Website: home-depot
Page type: customer-info-address
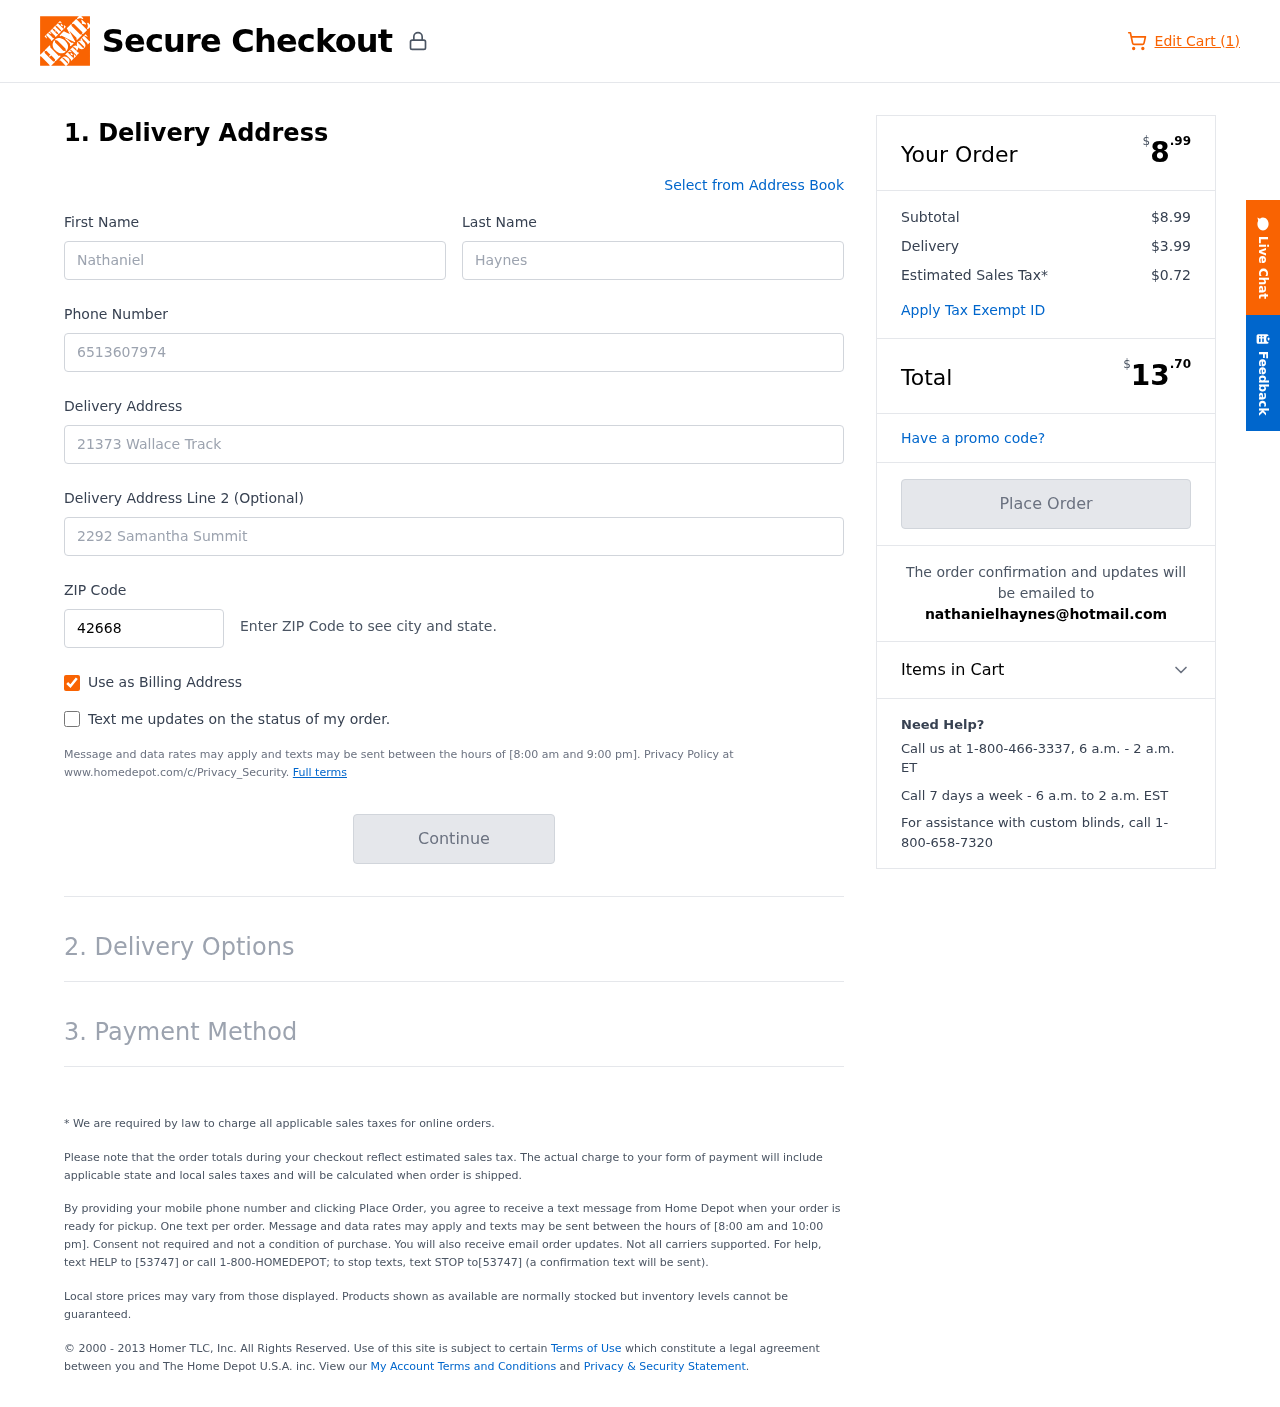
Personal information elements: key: PII_EMAIL
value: nathanielhaynes@hotmail.com
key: PII_FIRSTNAME
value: Nathaniel
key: PII_LASTNAME
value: Haynes
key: PII_PHONE
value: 6513607974
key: PII_POSTCODE
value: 42668
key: PII_STREET
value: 21373 Wallace Track
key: PII_STREET2
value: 2292 Samantha Summit
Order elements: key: ORDER_NUM_ITEMS
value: Edit Cart (1)
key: ORDER_SUBTOTAL_HEADER
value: $8.99
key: ORDER_SUBTOTAL
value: $8.99
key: ORDER_SHIPPING_COST
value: $3.99
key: ORDER_TAX
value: $0.72
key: ORDER_TOTAL2
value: $13.70